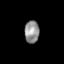
Tissue: skin
Cell type: Fibroblasts
Senescence score: 0.7603
Nuclear area (px): 325
Mean DAPI intensity: 143.268